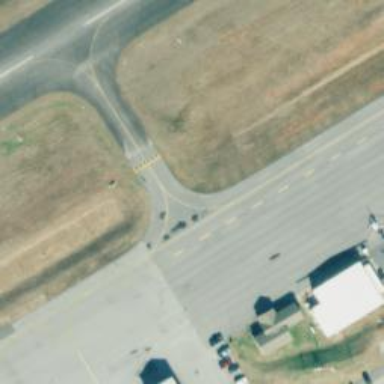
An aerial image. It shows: View of taxiway at the airport.